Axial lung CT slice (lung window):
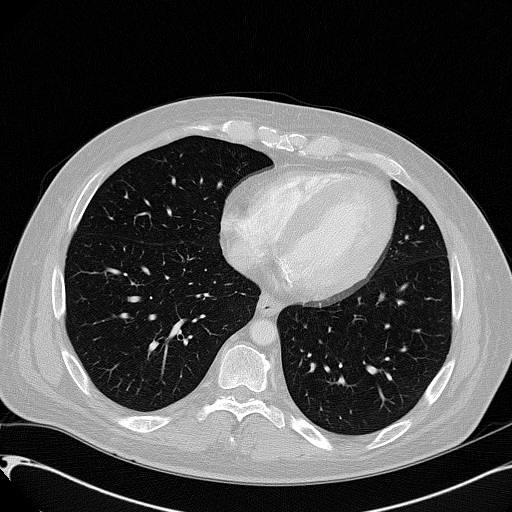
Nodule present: no